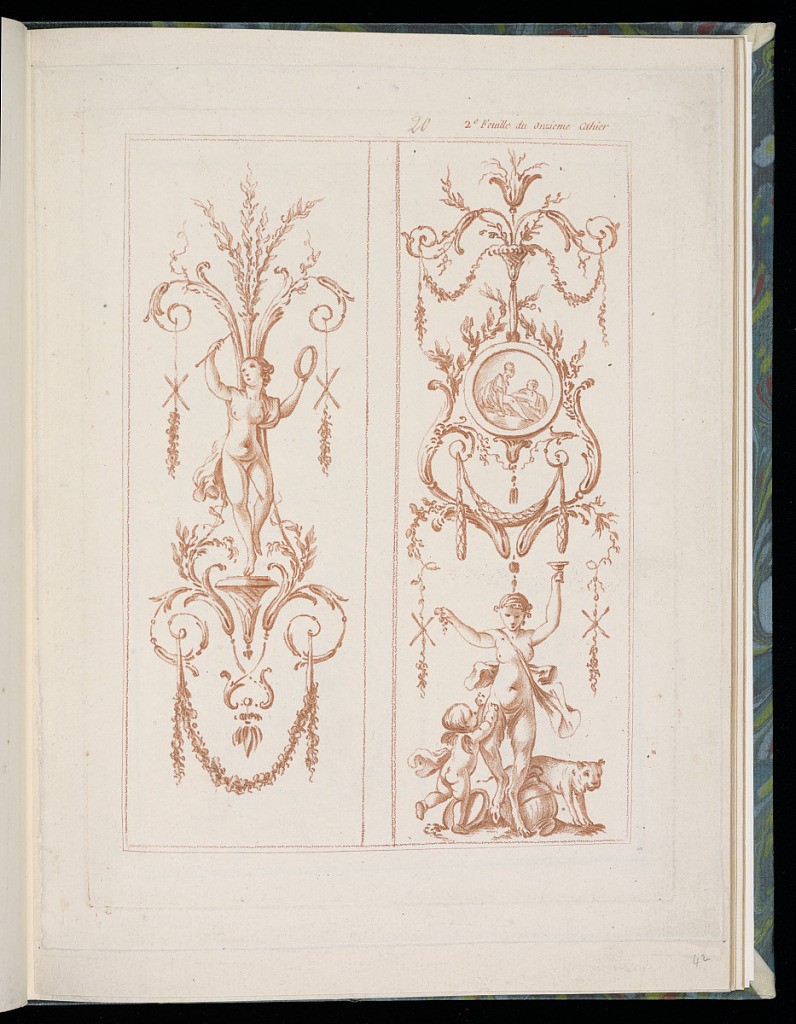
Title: Two Arabesque Panel Designs
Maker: Jean-Baptiste Huet, French, 1745 – 1811
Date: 1776–89
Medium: Crayon manner etching in red ink on paper
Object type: Print
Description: Two vertical arabesque ornament panel designs featuring leafy branches, nude/naked women (one with the legs of a goat), winged putto, dog, roundel with figures, festoons of leaves, fleurons, foliate scrolls, and scrolling leaves (rinceaux). The plate is numbered.